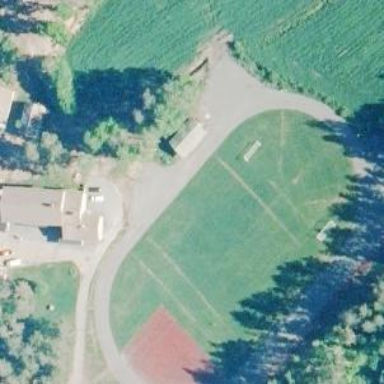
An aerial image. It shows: Athletics sports center.